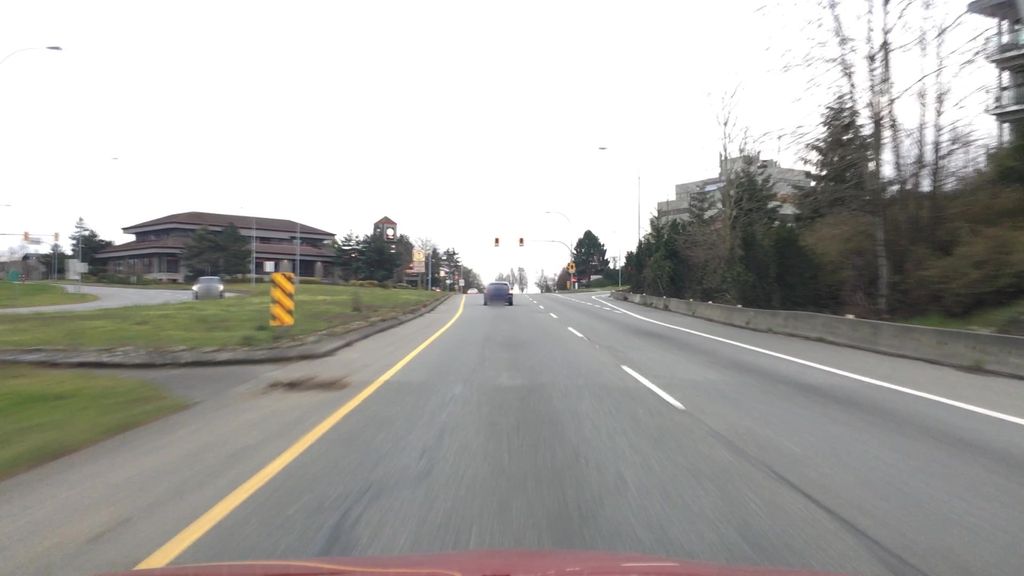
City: victoria